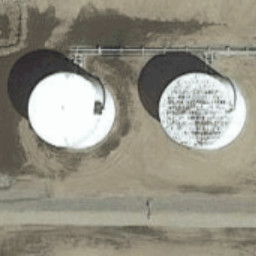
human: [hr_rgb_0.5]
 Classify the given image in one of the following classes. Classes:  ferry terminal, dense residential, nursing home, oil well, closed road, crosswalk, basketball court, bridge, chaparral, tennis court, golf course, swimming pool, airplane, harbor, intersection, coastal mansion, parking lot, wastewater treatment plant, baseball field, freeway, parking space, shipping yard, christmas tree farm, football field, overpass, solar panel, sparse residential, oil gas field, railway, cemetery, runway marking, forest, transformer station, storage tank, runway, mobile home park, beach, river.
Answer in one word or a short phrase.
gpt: storage tank